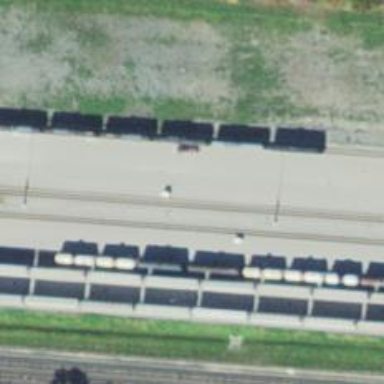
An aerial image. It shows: Railway yard.